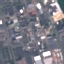
Land use / land cover class: Industrial